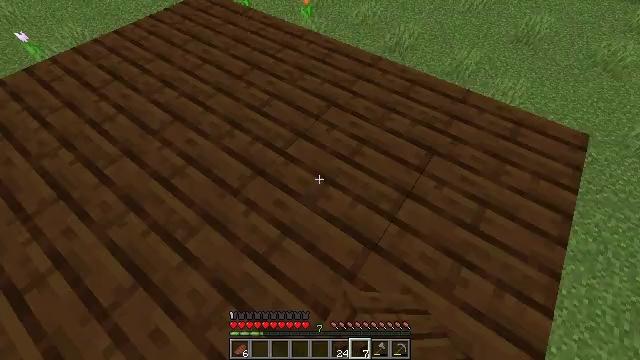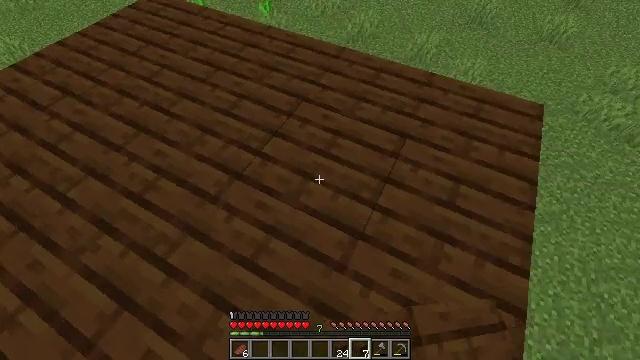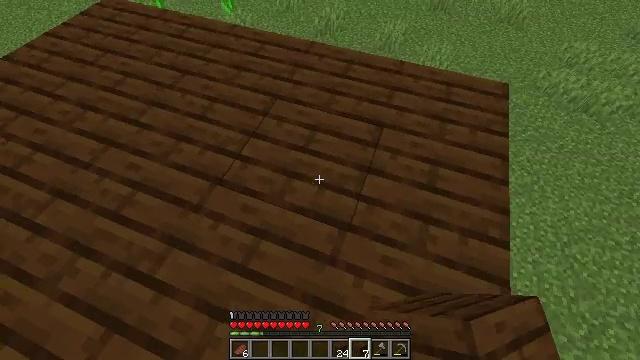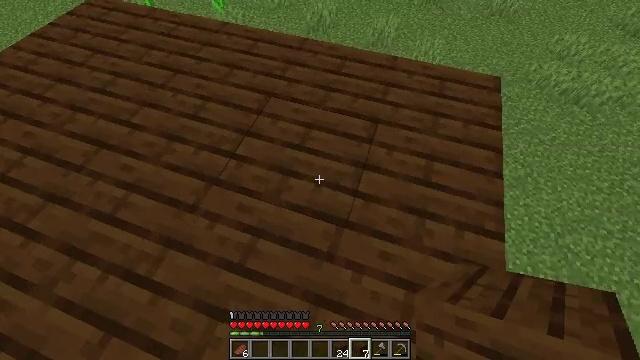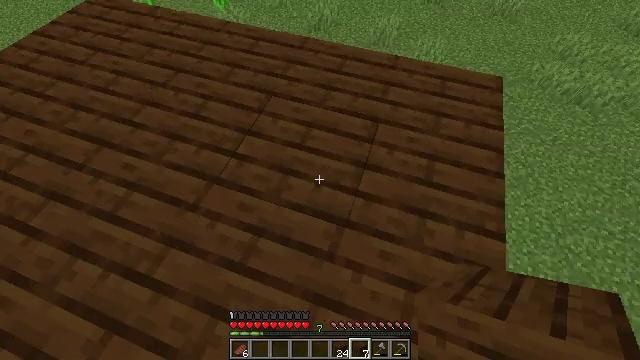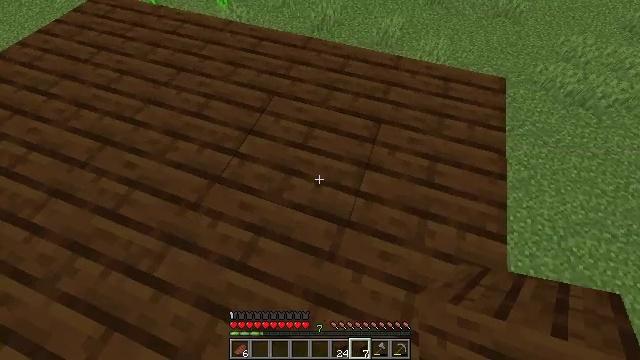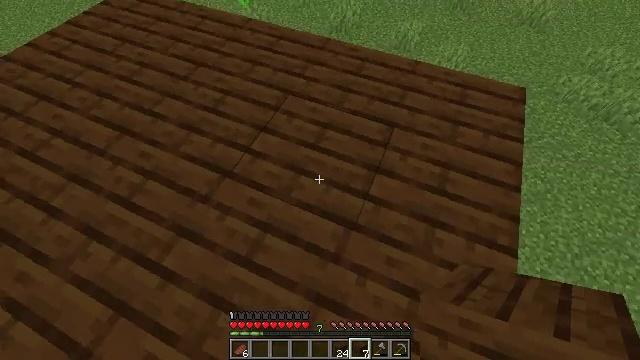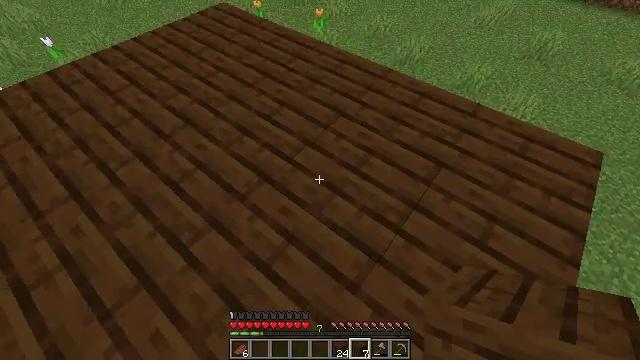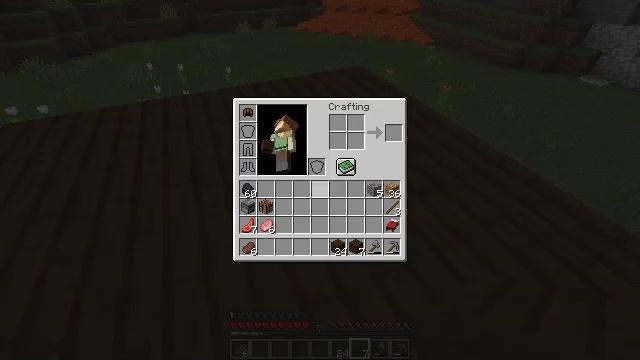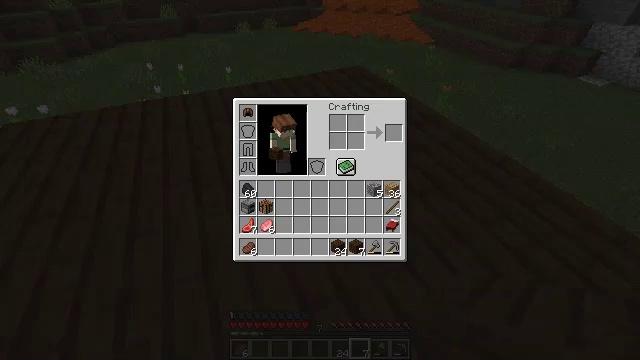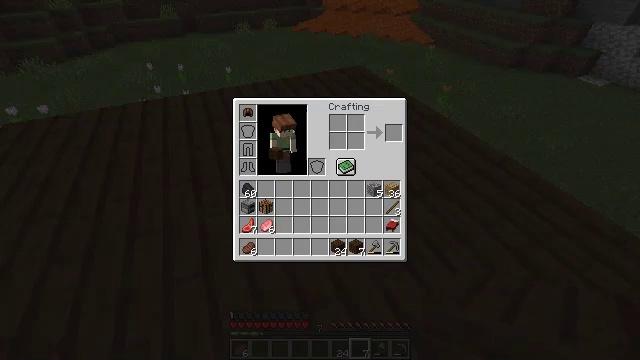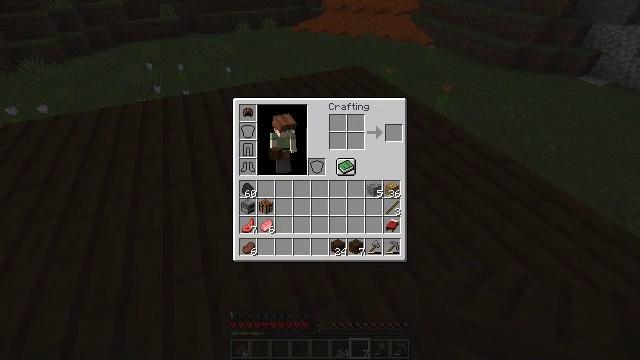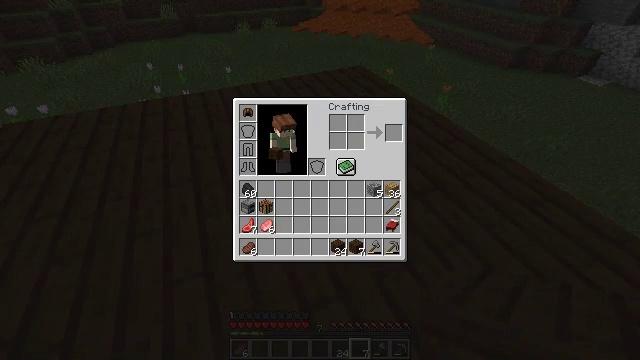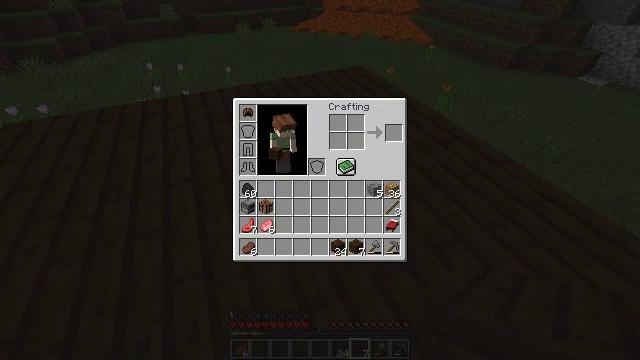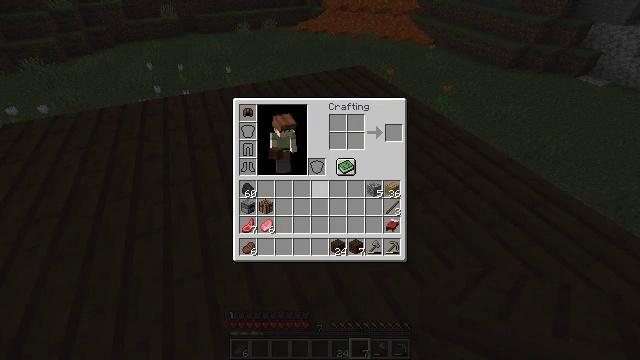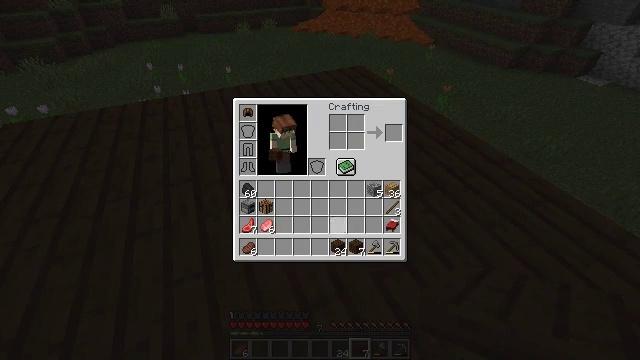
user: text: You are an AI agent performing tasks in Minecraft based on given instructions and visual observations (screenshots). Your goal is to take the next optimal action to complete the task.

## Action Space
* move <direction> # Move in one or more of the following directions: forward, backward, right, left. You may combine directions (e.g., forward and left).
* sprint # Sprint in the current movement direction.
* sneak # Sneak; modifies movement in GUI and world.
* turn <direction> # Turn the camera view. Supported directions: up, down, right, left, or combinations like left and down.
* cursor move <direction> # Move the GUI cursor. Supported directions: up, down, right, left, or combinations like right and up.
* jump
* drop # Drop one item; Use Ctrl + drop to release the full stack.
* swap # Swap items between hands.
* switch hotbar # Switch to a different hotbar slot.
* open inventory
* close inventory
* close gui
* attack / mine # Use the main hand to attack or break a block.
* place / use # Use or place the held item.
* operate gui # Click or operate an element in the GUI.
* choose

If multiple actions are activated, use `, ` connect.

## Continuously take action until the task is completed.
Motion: motion action
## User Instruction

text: Break the existing dark oak planks.
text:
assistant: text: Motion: turn right and down
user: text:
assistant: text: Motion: turn right
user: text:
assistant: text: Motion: turn right
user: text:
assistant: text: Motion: no_op
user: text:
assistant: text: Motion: no_op
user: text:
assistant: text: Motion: turn left
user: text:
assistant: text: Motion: turn left and up
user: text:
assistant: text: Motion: turn left and up, open inventory
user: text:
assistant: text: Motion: open inventory
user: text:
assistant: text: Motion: open inventory
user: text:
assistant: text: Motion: no_op
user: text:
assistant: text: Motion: no_op
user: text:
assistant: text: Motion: no_op
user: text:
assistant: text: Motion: cursor move down
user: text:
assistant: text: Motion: cursor move right and down
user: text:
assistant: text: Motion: no_op
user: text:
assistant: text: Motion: no_op
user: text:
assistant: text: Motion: no_op
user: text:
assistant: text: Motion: no_op
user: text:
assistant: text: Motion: no_op
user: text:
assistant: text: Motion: no_op
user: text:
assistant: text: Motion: operate gui
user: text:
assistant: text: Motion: operate gui
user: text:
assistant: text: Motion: operate gui
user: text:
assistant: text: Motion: cursor move right
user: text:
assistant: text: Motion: no_op
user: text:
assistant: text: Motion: operate gui
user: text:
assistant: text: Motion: operate gui
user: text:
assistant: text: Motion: no_op
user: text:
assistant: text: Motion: no_op